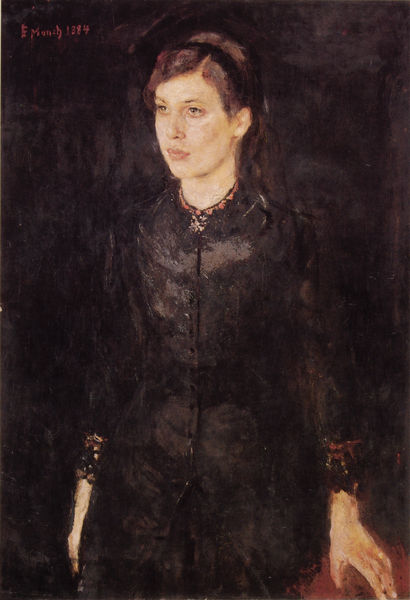
Titel: Portrait der Schwester Inger
Künstler: Edvard Munch
Standort: Oslo
Institution: Nasjonalgalleriet
Schlagwörter: dunkel, hand, haut, schatten, weiß, mädchen, braun, finger, frau, frisur, haar, hintergrund, hut, kleid, licht, mund, nase, ohr, orange, profil, schmuck, schwarz, tisch, blick, rot, beige, expressionismus, rock, jacke, jung, wand, augen, blass, gesicht, kragen, samt, spitze, stehen, stirnband, trauer, ärmel, hände, portrait, porträt, signatur, haare, halbfigur, kostüm, pose, haarreif, hübsch, lippen, scheitel, taille, wangen, düster, halsband, haltung, datierung, kette, violett, haarband, witwe, streng, brauen, datum, glanz, melancholie, knöpfe, jahreszahl, halskette, knochig, munch, edvard munch, wangenknochen, halbprofil, blickrichtung, gliederkette, halbporträt, anlehnen, geknöpft, auflehnen, edward munch, frühwerk, edward, edvard, handgelenke, haarreifen, stüte